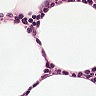
Metastatic tissue present: no